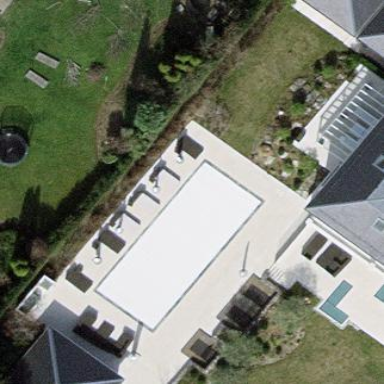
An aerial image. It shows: Outdoor swimming pool on leisure land.